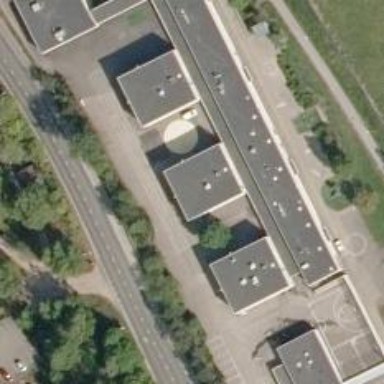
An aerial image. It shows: Health post.